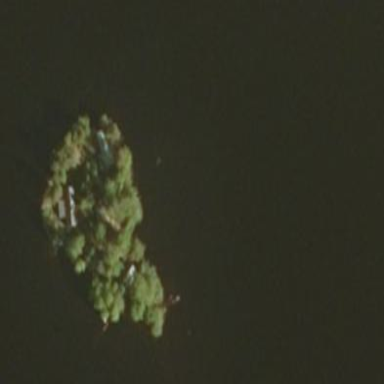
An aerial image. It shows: Islet.